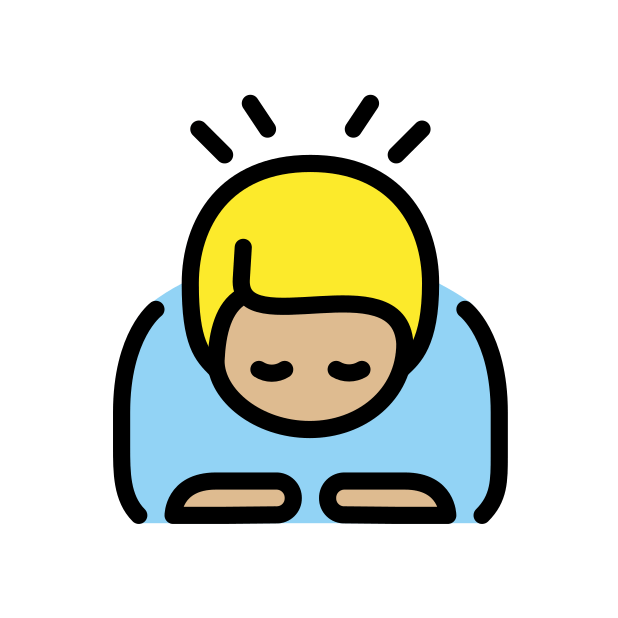
man bowing: medium-light skin tone